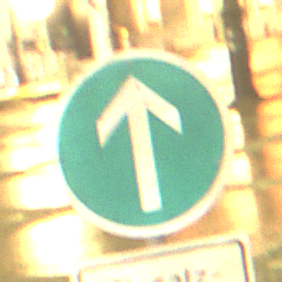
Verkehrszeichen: VorgeschriebeneFahrtrichtungGeradeaus
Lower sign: BesondereFahrzeugeUndTransportgueter3
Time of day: Night
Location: Outdoor (Urban)
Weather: Overcast
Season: NotSpecified
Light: Artificial